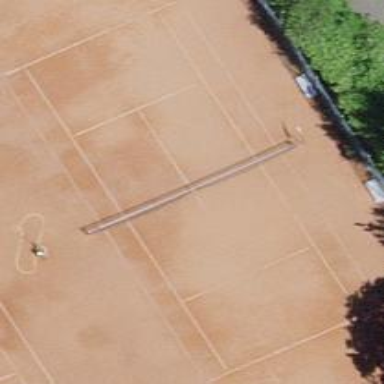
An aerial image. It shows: Clay tennis court on the leisure land pitch.